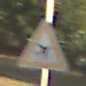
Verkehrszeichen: FlugbetriebLinks
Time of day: SunriseSunset
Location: Outdoor (Nature)
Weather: Clear
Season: NotSpecified
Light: Natural